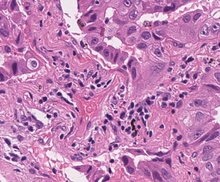
Tumor epithelial tissue: yes
Tumor-associated stroma tissue: yes
Normal tissue: no